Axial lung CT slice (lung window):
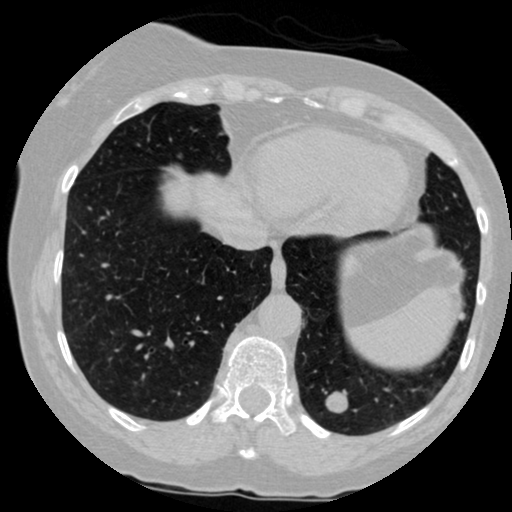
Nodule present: yes
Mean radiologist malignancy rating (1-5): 3.75